Question: I have this activity,
'''
package org.dewsworld.ui;
import android.app.Activity;
import android.os.Bundle;
import android.widget.TextView;
public class Main extends Activity {
TextView textView ;
@Override
public void onCreate(Bundle savedInstanceState) {
super.onCreate(savedInstanceState);
setContentView(R.layout.main);
textView = (TextView) findViewById(R.id.textView1) ;
textView.setText("hello ") ;
}
}
'''
And main.xml is
'''
<?xml version="1.0" encoding="utf-8"?>
<LinearLayout xmlns:android="http://schemas.android.com/apk/res/android"
android:orientation="vertical" android:layout_width="fill_parent"
android:layout_height="fill_parent" android:id="@+id/textView1">
<TextView android:layout_height="wrap_content" android:id="@+id/textView1"
android:layout_width="wrap_content" android:text="TextView" />
</LinearLayout>
'''
And the logcat is
And I can't find the error... :(
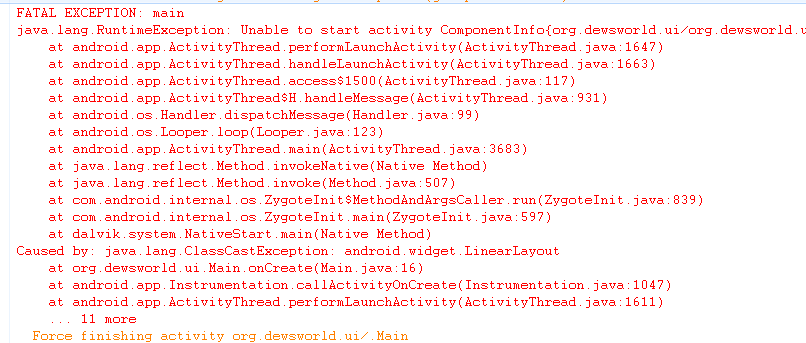
Answer: '''
<?xml version="1.0" encoding="utf-8"?>
<LinearLayout xmlns:android="http://schemas.android.com/apk/res/android"
android:orientation="vertical" android:layout_width="fill_parent"
android:layout_height="fill_parent" >
<TextView android:layout_height="wrap_content" android:id="@+id/textView1"
android:layout_width="wrap_content" android:text="TextView" />
</LinearLayout>
'''
try now